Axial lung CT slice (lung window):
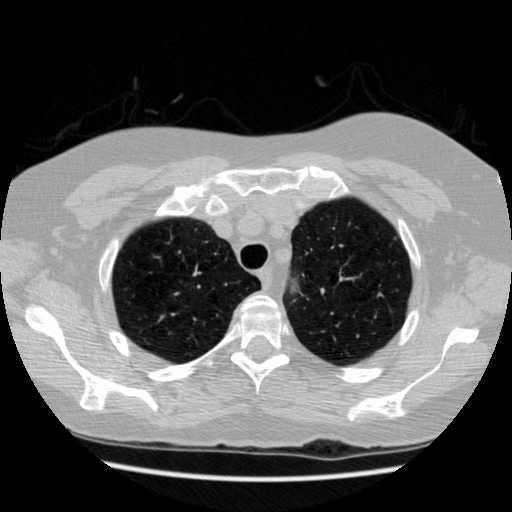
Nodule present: no